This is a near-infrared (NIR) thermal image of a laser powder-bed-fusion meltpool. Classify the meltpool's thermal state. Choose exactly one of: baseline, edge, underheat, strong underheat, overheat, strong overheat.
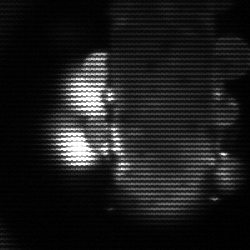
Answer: strong underheat